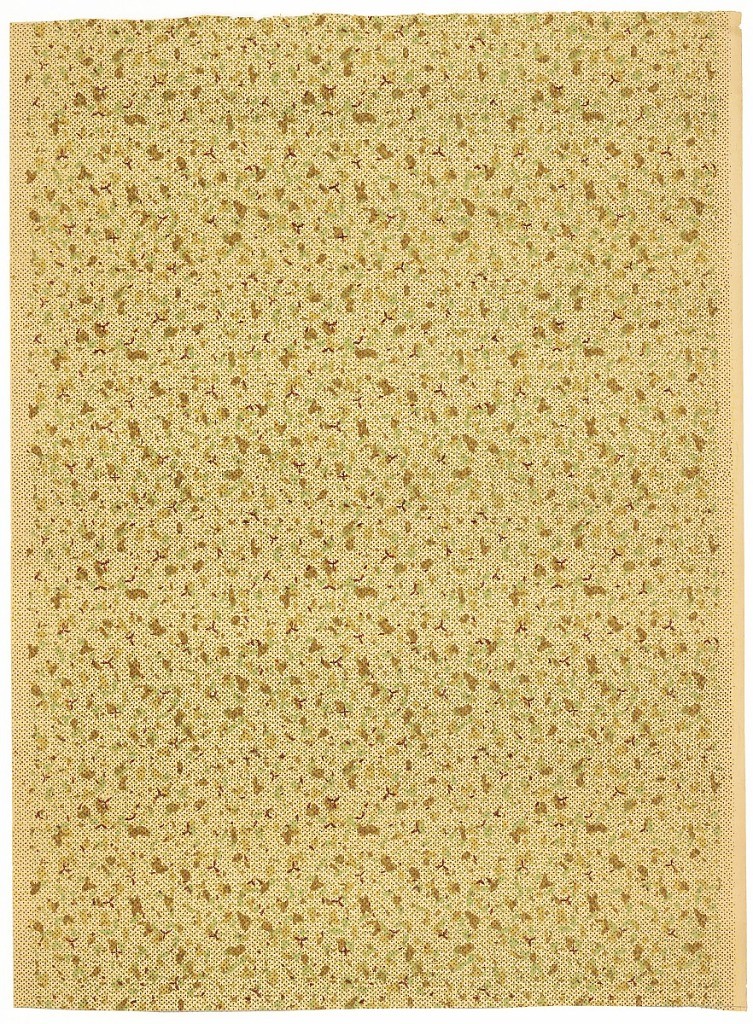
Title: Sidewall
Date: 1905–1915
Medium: Machine-printed paper, ungrounded
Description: Overall speckle pattern with small dots, larger blotches, and simplified three-petal flowers. Background of vertical lag and feather motif. Ungrounded. Printed in green, red, black, brown and yellow.